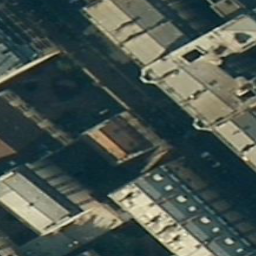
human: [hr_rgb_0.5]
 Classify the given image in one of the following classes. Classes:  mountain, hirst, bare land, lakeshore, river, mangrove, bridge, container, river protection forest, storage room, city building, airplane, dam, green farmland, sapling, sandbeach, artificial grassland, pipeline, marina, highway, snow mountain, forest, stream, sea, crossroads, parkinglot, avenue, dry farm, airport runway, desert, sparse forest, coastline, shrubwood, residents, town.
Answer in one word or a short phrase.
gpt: city building